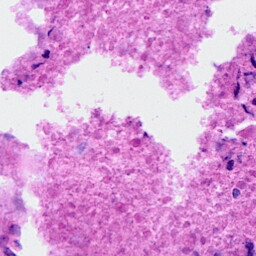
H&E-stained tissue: Breast